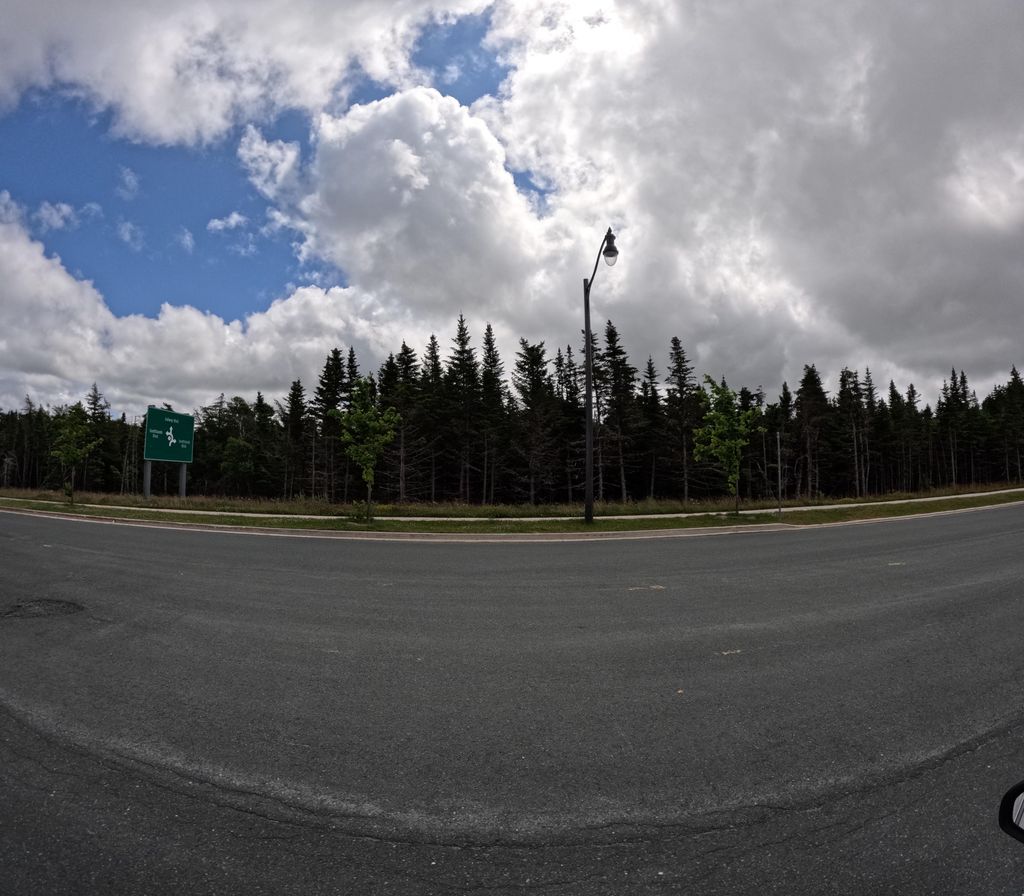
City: st_johns